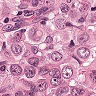
Metastatic tissue present: yes